Question: I implemented shareActionProvider(on ABS) with custom icon but it seems that the icon has been expanded somehow(maybe extra padding is added to the share action) and got bigger than other action items. All the action items have fixed size of 48X48 and displayed properly besides the share action. The action item looks like this:

I tried to overide activityChooserViewStyle(i think this is the component shareActionProvider is generating) but with no success.
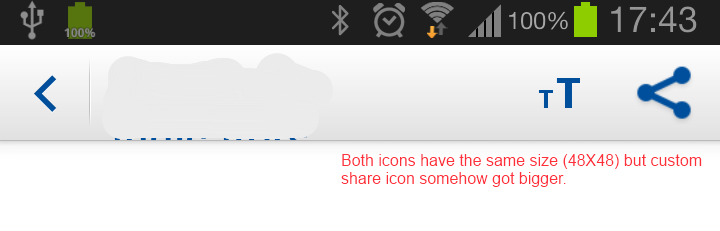
Answer: OK. found the problem.
for some reason the "share" has different sizes than the other actions in the actionbar (maybe because it opens a list?).
Found it while looking at the built-in android drawable: '@drawable/abs__ic_menu_share_holo_dark'.
for that matter, in MDPI it's 32X32.